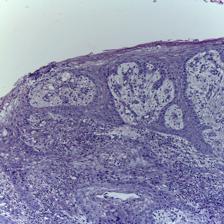
Diagnosis: OSCC